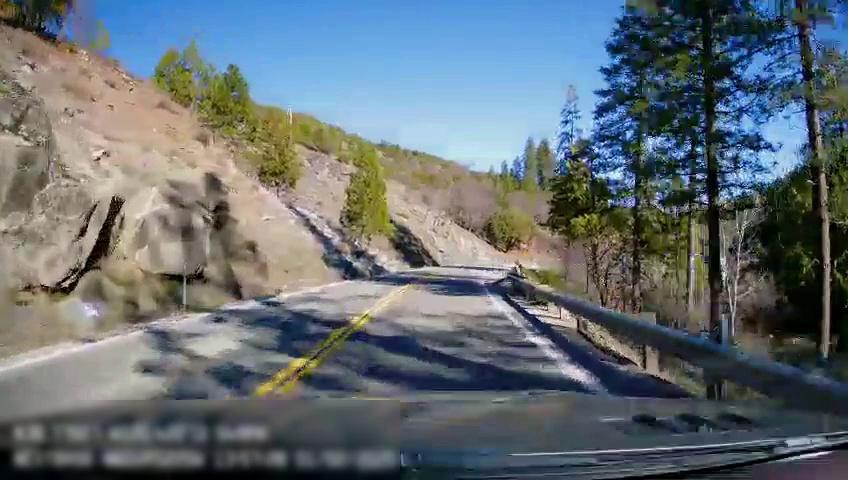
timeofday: Day
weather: Sunny
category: Drivable Space
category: Drivable Space
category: Lanes | Opposite Lane
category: Lanes | Current Lane
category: Lanes | Opposite Lane
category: Lanes | Current Lane